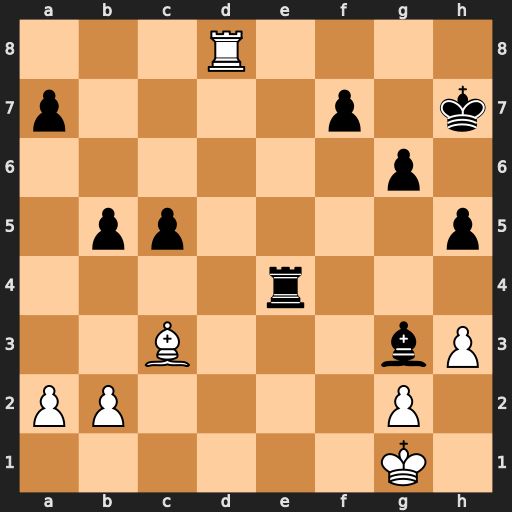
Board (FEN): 3R4/p4p1k/6p1/1pp4p/4r3/2B3bP/PP4P1/6K1
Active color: w
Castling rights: -
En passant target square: -
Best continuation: Rh8#